Question: I have no experience with Power BI or PowerQuery. I'm pulling records from an XML file to create a graph of how many hours worked on a given day. I need a date column and an hours column. In the XML file the tags are only listed as FIELD, not DATE or HOURS, so it all collects in one column. I was thinking that I create a custom column with a formula to differentiate the dates from the numeric values and then have two columns, one with hours and one with dates. Someone suggested that I also add an index column, but I don't know the syntax to use any of this. Is there a way to do this?
Here's the XML:
'''
<RECORDS>
<COUNT>20</COUNT>
<DISPLAY_LIST_START>1</DISPLAY_LIST_START>
<DISPLAY_LIST_STOP>20</DISPLAY_LIST_STOP>
<STOP>20</STOP>
<RECORD>
<SESSION_ID>OGYkhXOUbcnefM6RZkvRHUipY3QIiX64bPTKRmOz</SESSION_ID>
<FIELD>
<VALUE><![CDATA[06/01/2020]]></VALUE>
</FIELD>
<FIELD>
<VALUE>5</VALUE>
</FIELD>
</RECORD>
<RECORD>
<SESSION_ID>OGYkhXOUbcnefM6RZkvRHUipY3QIiX64bPTKRmOz</SESSION_ID>
<FIELD>
<VALUE><![CDATA[06/02/2020]]></VALUE>
</FIELD>
<FIELD>
<VALUE>3</VALUE>
</FIELD>
</RECORD>
<RECORD>
<SESSION_ID>OGYkhXOUbcnefM6RZkvRHUipY3QIiX64bPTKRmOz</SESSION_ID>
<FIELD>
<VALUE><![CDATA[06/03/2020]]></VALUE>
</FIELD>
<FIELD>
<VALUE>2</VALUE>
</FIELD>
</RECORD>
<RECORD>
<SESSION_ID>OGYkhXOUbcnefM6RZkvRHUipY3QIiX64bPTKRmOz</SESSION_ID>
<FIELD>
<VALUE><![CDATA[06/06/2020]]></VALUE>
</FIELD>
<FIELD>
<VALUE><![CDATA[2.5]]></VALUE>
</FIELD>
</RECORD>
<RECORD>
<SESSION_ID>OGYkhXOUbcnefM6RZkvRHUipY3QIiX64bPTKRmOz</SESSION_ID>
<FIELD>
<VALUE><![CDATA[06/05/2020]]></VALUE>
</FIELD>
<FIELD>
<VALUE>2</VALUE>
</FIELD>
</RECORD>
<RECORD>
<SESSION_ID>OGYkhXOUbcnefM6RZkvRHUipY3QIiX64bPTKRmOz</SESSION_ID>
<FIELD>
<VALUE><![CDATA[06/08/2020]]></VALUE>
</FIELD>
<FIELD>
<VALUE>6</VALUE>
</FIELD>
</RECORD>
<RECORD>
<SESSION_ID>OGYkhXOUbcnefM6RZkvRHUipY3QIiX64bPTKRmOz</SESSION_ID>
<FIELD>
<VALUE><![CDATA[06/09/2020]]></VALUE>
</FIELD>
<FIELD>
<VALUE>5</VALUE>
</FIELD>
</RECORD>
<RECORD>
<SESSION_ID>OGYkhXOUbcnefM6RZkvRHUipY3QIiX64bPTKRmOz</SESSION_ID>
<FIELD>
<VALUE><![CDATA[06/10/2020]]></VALUE>
</FIELD>
<FIELD>
<VALUE>5</VALUE>
</FIELD>
</RECORD>
<RECORD>
<SESSION_ID>OGYkhXOUbcnefM6RZkvRHUipY3QIiX64bPTKRmOz</SESSION_ID>
<FIELD>
<VALUE><![CDATA[06/11/2020]]></VALUE>
</FIELD>
<FIELD>
<VALUE>5</VALUE>
</FIELD>
</RECORD>
<RECORD>
<SESSION_ID>OGYkhXOUbcnefM6RZkvRHUipY3QIiX64bPTKRmOz</SESSION_ID>
<FIELD>
<VALUE><![CDATA[06/12/2020]]></VALUE>
</FIELD>
<FIELD>
<VALUE>4</VALUE>
</FIELD>
</RECORD>
<RECORD>
<SESSION_ID>OGYkhXOUbcnefM6RZkvRHUipY3QIiX64bPTKRmOz</SESSION_ID>
<FIELD>
<VALUE><![CDATA[06/15/2020]]></VALUE>
</FIELD>
<FIELD>
<VALUE><![CDATA[4.5]]></VALUE>
</FIELD>
</RECORD>
<RECORD>
<SESSION_ID>OGYkhXOUbcnefM6RZkvRHUipY3QIiX64bPTKRmOz</SESSION_ID>
<FIELD>
<VALUE><![CDATA[06/16/2020]]></VALUE>
</FIELD>
<FIELD>
<VALUE><![CDATA[4.5]]></VALUE>
</FIELD>
</RECORD>
<RECORD>
<SESSION_ID>OGYkhXOUbcnefM6RZkvRHUipY3QIiX64bPTKRmOz</SESSION_ID>
<FIELD>
<VALUE><![CDATA[06/21/2020]]></VALUE>
</FIELD>
<FIELD>
<VALUE>6</VALUE>
</FIELD>
</RECORD>
<RECORD>
<SESSION_ID>OGYkhXOUbcnefM6RZkvRHUipY3QIiX64bPTKRmOz</SESSION_ID>
<FIELD>
<VALUE><![CDATA[06/22/2020]]></VALUE>
</FIELD>
<FIELD>
<VALUE>2</VALUE>
</FIELD>
</RECORD>
<RECORD>
<SESSION_ID>OGYkhXOUbcnefM6RZkvRHUipY3QIiX64bPTKRmOz</SESSION_ID>
<FIELD>
<VALUE><![CDATA[06/24/2020]]></VALUE>
</FIELD>
<FIELD>
<VALUE>3</VALUE>
</FIELD>
</RECORD>
<RECORD>
<SESSION_ID>OGYkhXOUbcnefM6RZkvRHUipY3QIiX64bPTKRmOz</SESSION_ID>
<FIELD>
<VALUE><![CDATA[06/25/2020]]></VALUE>
</FIELD>
<FIELD>
<VALUE>3</VALUE>
</FIELD>
</RECORD>
<RECORD>
<SESSION_ID>OGYkhXOUbcnefM6RZkvRHUipY3QIiX64bPTKRmOz</SESSION_ID>
<FIELD>
<VALUE><![CDATA[06/26/2020]]></VALUE>
</FIELD>
<FIELD>
<VALUE>4</VALUE>
</FIELD>
</RECORD>
<RECORD>
<SESSION_ID>OGYkhXOUbcnefM6RZkvRHUipY3QIiX64bPTKRmOz</SESSION_ID>
<FIELD>
<VALUE><![CDATA[06/27/2020]]></VALUE>
</FIELD>
<FIELD>
<VALUE>3</VALUE>
</FIELD>
</RECORD>
<RECORD>
<SESSION_ID>OGYkhXOUbcnefM6RZkvRHUipY3QIiX64bPTKRmOz</SESSION_ID>
<FIELD>
<VALUE><![CDATA[06/29/2020]]></VALUE>
</FIELD>
<FIELD>
<VALUE>5</VALUE>
</FIELD>
</RECORD>
<RECORD>
<SESSION_ID>OGYkhXOUbcnefM6RZkvRHUipY3QIiX64bPTKRmOz</SESSION_ID>
<FIELD>
<VALUE><![CDATA[06/30/2020]]></VALUE>
</FIELD>
<FIELD>
<VALUE>5</VALUE>
</FIELD>
</RECORD>
</RECORDS>
'''
And here's what the column looks like:

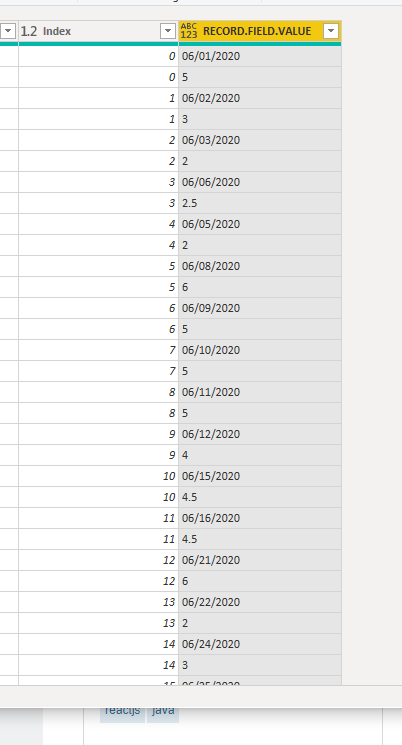
Answer: Going from your screenshot, you can determine what type it is by checking if it contains '/' in it with a custom column named 'Type':
'''
if Text.Contains([VALUE], "/") then "Date" else "Number"
'''
From there, you can pivot on that new 'Type' column:
<URL>